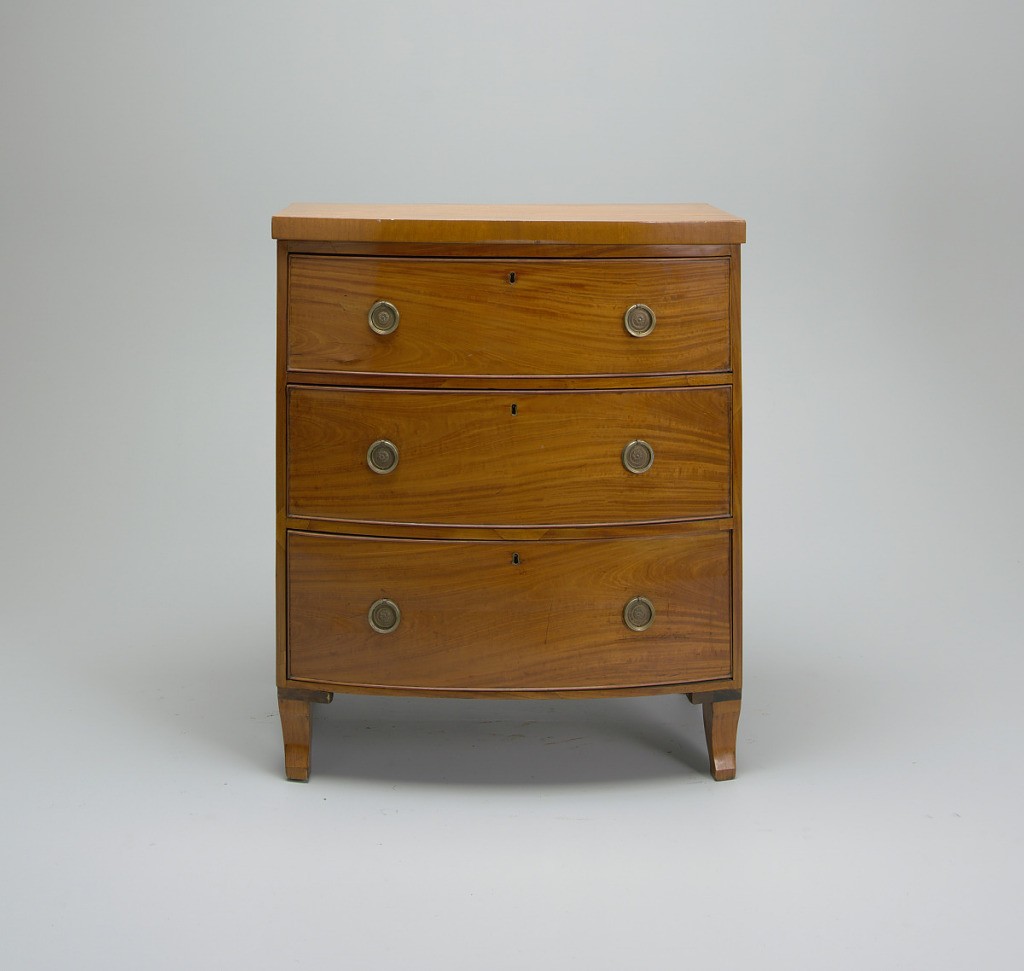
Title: chest of drawers
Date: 18th century
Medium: wood
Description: Sheraton satinwood bow front chest of drawers, three deep drawers.